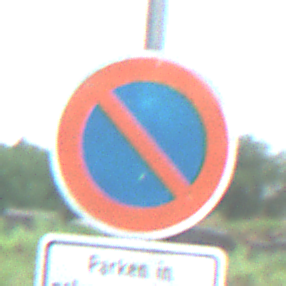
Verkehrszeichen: EingeschraenktesHalteverbot
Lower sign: SonstigeBeschraenkungen1
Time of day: MorningAfternoon
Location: Outdoor (Nature)
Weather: PartlyCloudy
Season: NotSpecified
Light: Natural